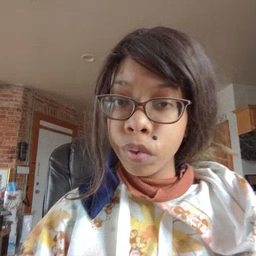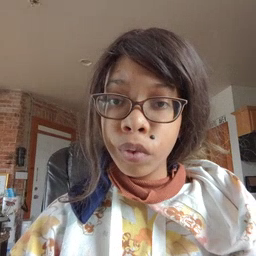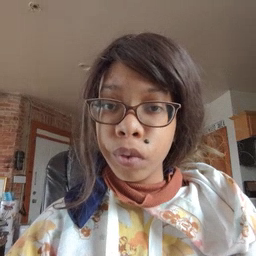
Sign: scissors